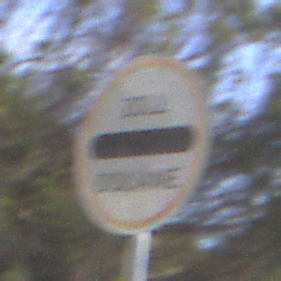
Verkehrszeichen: Zollstelle
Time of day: MorningAfternoon
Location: Outdoor (RoadRail)
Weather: PartlyCloudy
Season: NotSpecified
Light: Natural